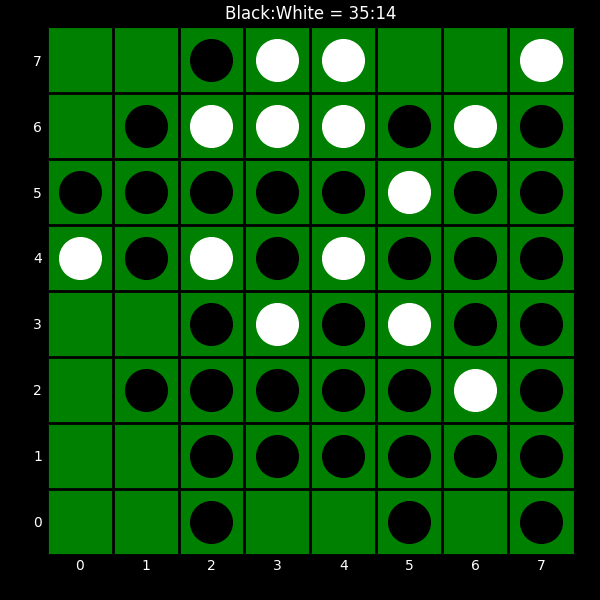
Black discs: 35
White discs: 14